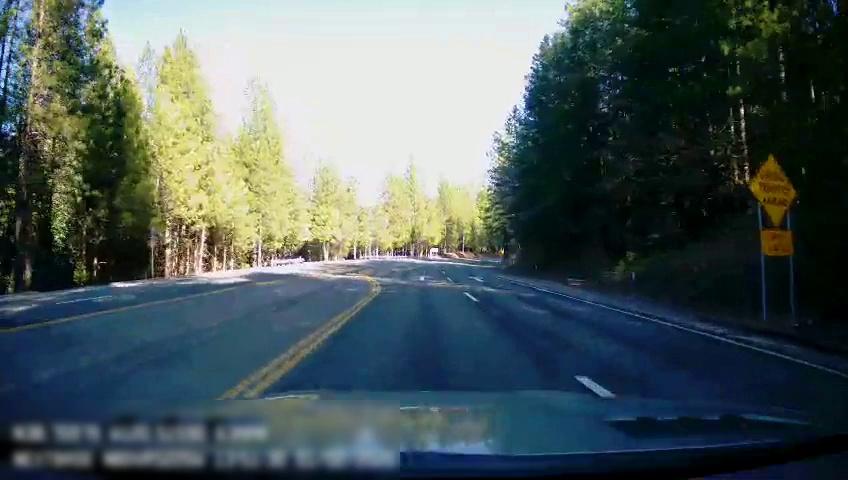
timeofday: Day
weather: Sunny
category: Drivable Space
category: Lanes | Alternate Lane
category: Lanes | Alternate Lane
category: Lanes | Current Lane
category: Lanes | Alternate Lane
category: Lanes | Opposite Lane
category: Lanes | Opposite Lane
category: Traffic | Signs
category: Traffic | Signs